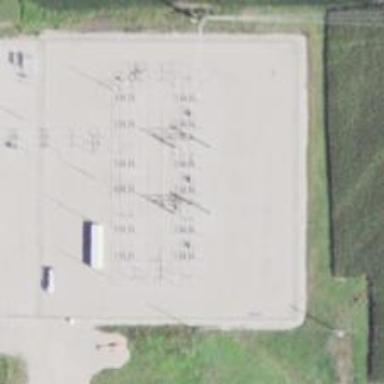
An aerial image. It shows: Switch for power supply.